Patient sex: M
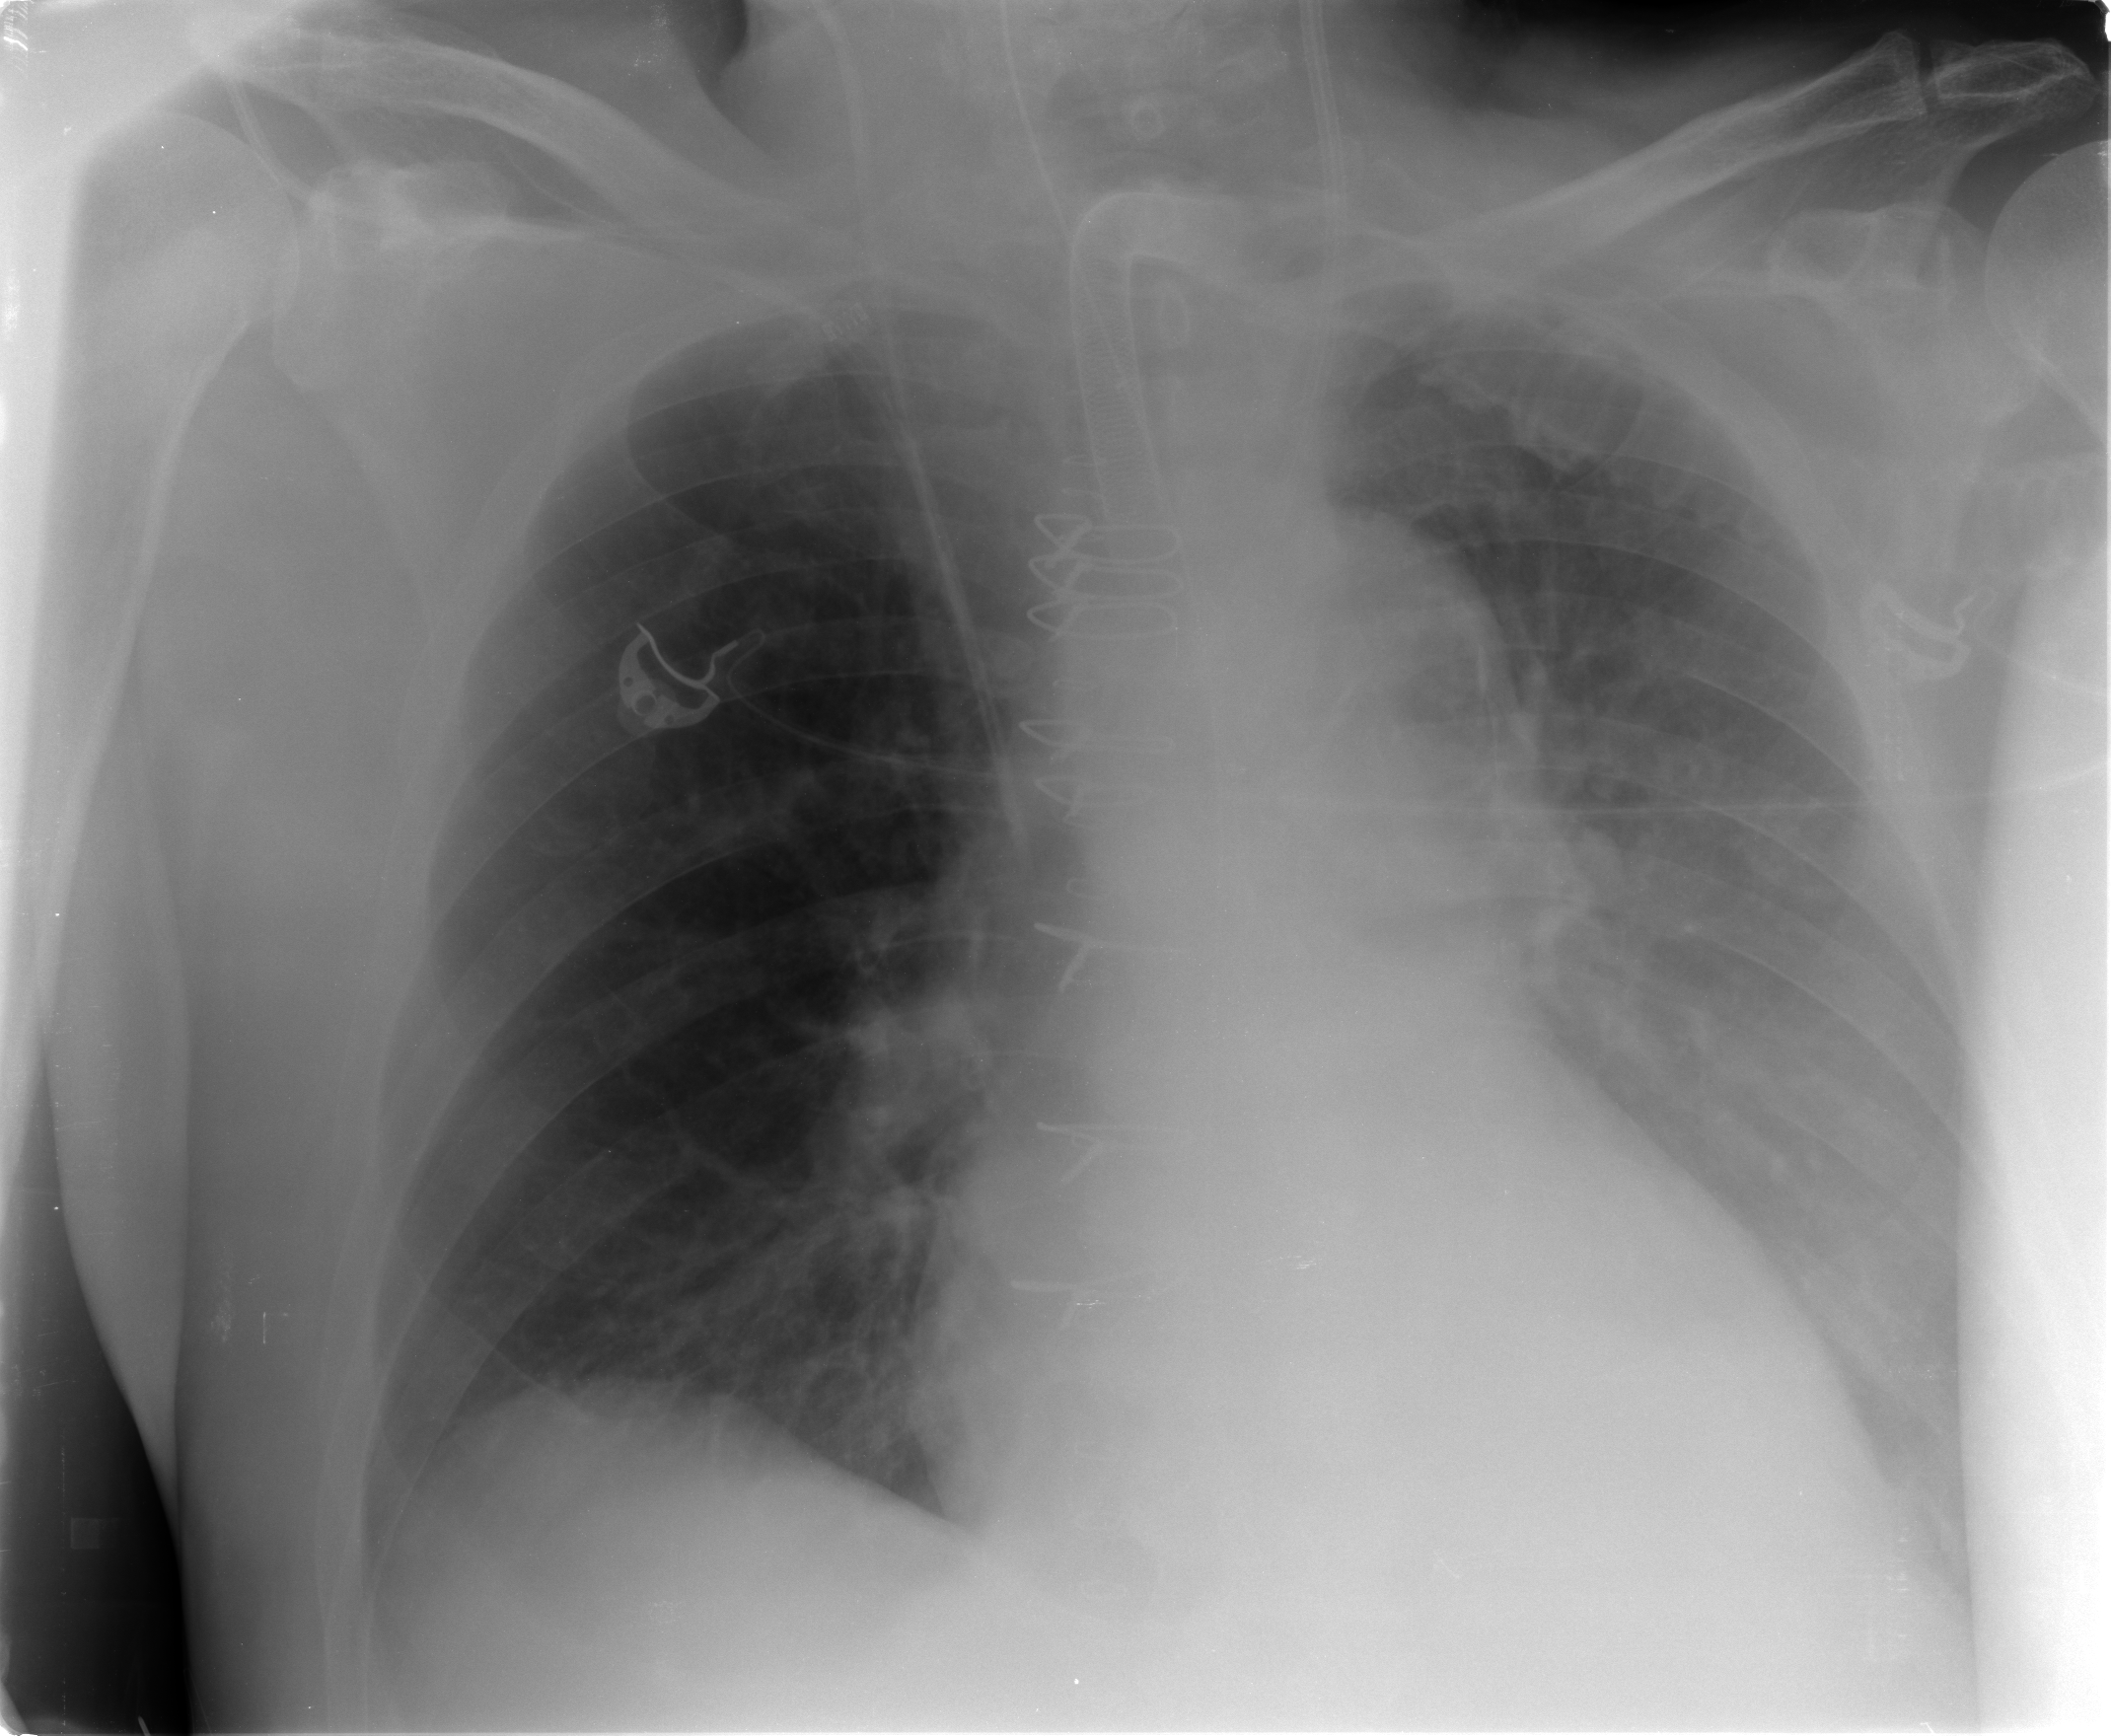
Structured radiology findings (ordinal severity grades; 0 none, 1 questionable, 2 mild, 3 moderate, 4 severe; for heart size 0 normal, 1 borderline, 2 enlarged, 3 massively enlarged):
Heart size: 0
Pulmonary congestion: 1
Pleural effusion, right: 0
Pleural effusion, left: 2
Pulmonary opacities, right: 0
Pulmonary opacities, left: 0
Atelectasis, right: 2
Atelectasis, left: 2